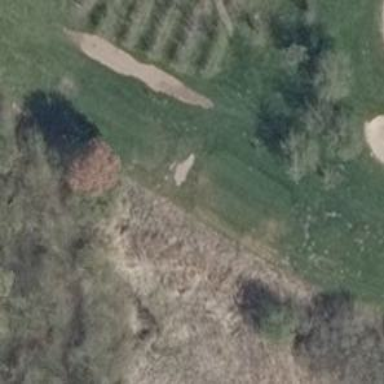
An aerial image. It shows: Golf tee.